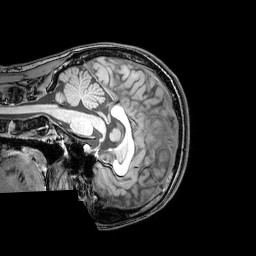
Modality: T1w
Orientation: sagittal
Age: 23
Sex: female
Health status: healthy
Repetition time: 0.081 s
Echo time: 0.037 s